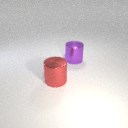
large red metal cylinder to the left of large purple metal cylinder